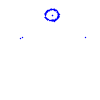
Particle: kaon